Question: In my controller action, I 'included' all associations needed by the view, to avoid multiple calls to the database. (I'm trying to isolate the the views layer to only render the data collected by the controller).
---
> I'v found out that the view still communicates with the database (17 Queries):

---
These '17 extra queries' are not needed. Since I have tested the controller queries from the console, and it successfully collects all the data needed by the partial '_dropdown' (in ) without any further database communication.
Here is the <URL>
---
### Here is the dropdown code:
'''
- @messages.each do |message|
%li.conversation-container
%a{href: conversation_path(message.conversation_id)}
- if message.sender != current_user
.notification-avatar{style: "background: url(#{message.sender.avatar_url}); background-size: contain; background-repeat: no-repeat; background-position: 50% 50%;"}
- else
- other_participant = message.conversation.conversation_participants.select{|p| p.user_id != current_user.id }.first.user
.notification-avatar{style: "background: url(#{other_participant.avatar_url}); background-size: contain; background-repeat: no-repeat; background-position: 50% 50%;"}
%p
%strong
- if message.sender != current_user
= message.sender.name
- else
= other_participant.name
%br
- if message.sender == current_user
%i.fa.fa-mail-reply-all
= truncate(message.body,length: 25)
.time
= time_ago_in_words(message.created_at)
ago
- if @messages.count == 0
%li
.empty-state-text-white
No messages
'''
---
### Output from console:
'''
2.0.0-p353 :006 > ms = Message.dropdown_for(3).all
Message Load (1.2ms) SELECT "messages".* FROM "messages" LEFT JOIN messages AS m ON messages.id != m.id
AND m.conversation_id = messages.conversation_id
AND messages.created_at < m.created_at INNER JOIN conversation_participants AS cp ON cp.conversation_id = messages.conversation_id AND cp.user_id = 3 WHERE (m.id IS NULL) ORDER BY cp.seen , cp.updated_at DESC LIMIT 5
User Load (0.7ms) SELECT "users".* FROM "users" WHERE "users"."id" IN (6, 4, 5)
Conversation Load (0.4ms) SELECT "conversations".* FROM "conversations" WHERE "conversations"."id" IN (4, 2, 3)
ConversationParticipant Load (0.2ms) SELECT "conversation_participants".* FROM "conversation_participants" WHERE "conversation_participants"."conversation_id" IN (4, 2, 3)
User Load (0.6ms) SELECT "users".* FROM "users" WHERE "users"."id" IN (6, 3, 4, 5)
=> [#<Message id: 8, body: "saSasa", sender_id: 6, conversation_id: 4, sent: true, attachment_id: nil, attachment_type: nil, created_at: "2014-11-17 16:05:40", updated_at: "2014-11-17 16:05:40">, #<Message id: 2, body: "asdnas dagsdashjdg jahs d", sender_id: 4, conversation_id: 2, sent: true, attachment_id: nil, attachment_type: nil, created_at: "2014-11-17 11:32:36", updated_at: "2014-11-17 11:32:36">, #<Message id: 6, body: "SADASD A DSA ", sender_id: 5, conversation_id: 3, sent: true, attachment_id: nil, attachment_type: nil, created_at: "2014-11-17 13:43:34", updated_at: "2014-11-17 13:43:34">]
2.0.0-p353 :007 > ms.first.conversation.conversation_participants.select{|cp| cp.user_id != 3}.first.user
=> #<User id: 6, first_name: "Ddsfsd", middle_name: nil, last_name: "Fsdfsd", photo: nil, email: "1@k.com", encrypted_password: "$2a$10$5sGIb2DbQ1ctMrTzD3AJ0uV18hhiC5Ei1wcfE7MSAvRU...", reset_password_token: nil, reset_password_sent_at: nil, remember_created_at: nil, sign_in_count: 1, current_sign_in_at: "2014-11-17 15:27:06", last_sign_in_at: "2014-11-17 15:27:06", current_sign_in_ip: "127.0.0.1", last_sign_in_ip: "127.0.0.1", confirmation_token: nil, confirmed_at: "2014-11-17 15:27:48", confirmation_sent_at: "2014-11-17 15:27:05", unconfirmed_email: nil, failed_attempts: 0, unlock_token: nil, locked_at: nil, authentication_token: nil, created_at: "2014-11-17 15:27:05", updated_at: "2014-11-17 15:27:48", slug: "ddsfsd_fsdfsd">
2.0.0-p353 :008 > ms.count
=> 3
'''
---
## How can I stop these queries from running without a purpose?
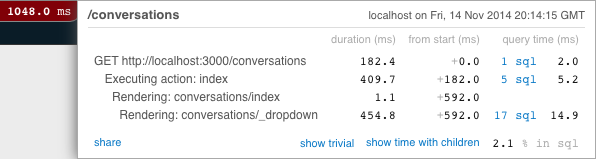
Answer: ### * Debugging
Well after debugging every possible factor that could cause this issue.
I have tried to set 'config.cache_classes' to true, in my 'development.rb'. This successfully removed all the extra queries.
I concluded that (by default) the schema is not loaded for any model when the classes are not cached. In other words, when 'config.cache_classes' is set to 'false', the schema for each model is loaded for every request as a separate query.
Here is a similar issue <URL>.
### * Conclusion
> 'cache_classes' should be set to 'false' in 'development' environment.
Ignore the extra internal queries from postgresql connection adapter
loading the schema for each model since it not going to affect your
production environment (production has 'config.cache_classes' set to
'true').